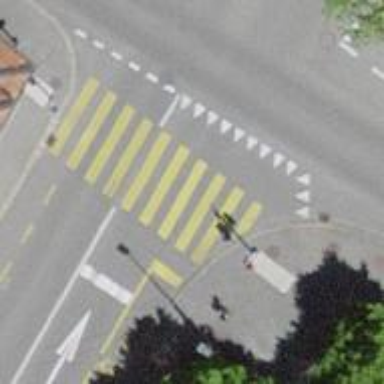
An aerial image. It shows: Road crossing with traffic signals.